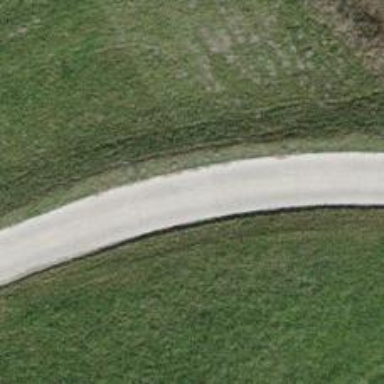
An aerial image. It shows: Paved service road with grade1 tracktype.